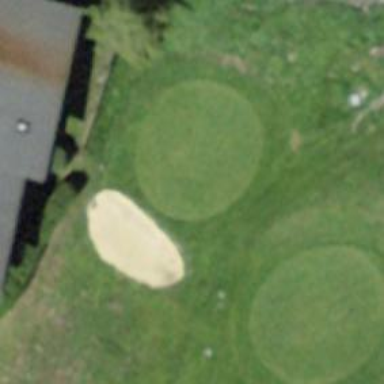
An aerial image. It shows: Picturesque green golfing area with grass land use.